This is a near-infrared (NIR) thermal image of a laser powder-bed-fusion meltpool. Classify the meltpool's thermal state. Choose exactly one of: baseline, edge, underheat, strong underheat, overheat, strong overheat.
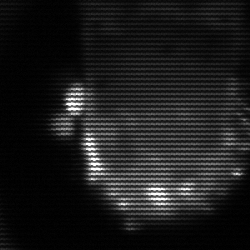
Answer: baseline